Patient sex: M
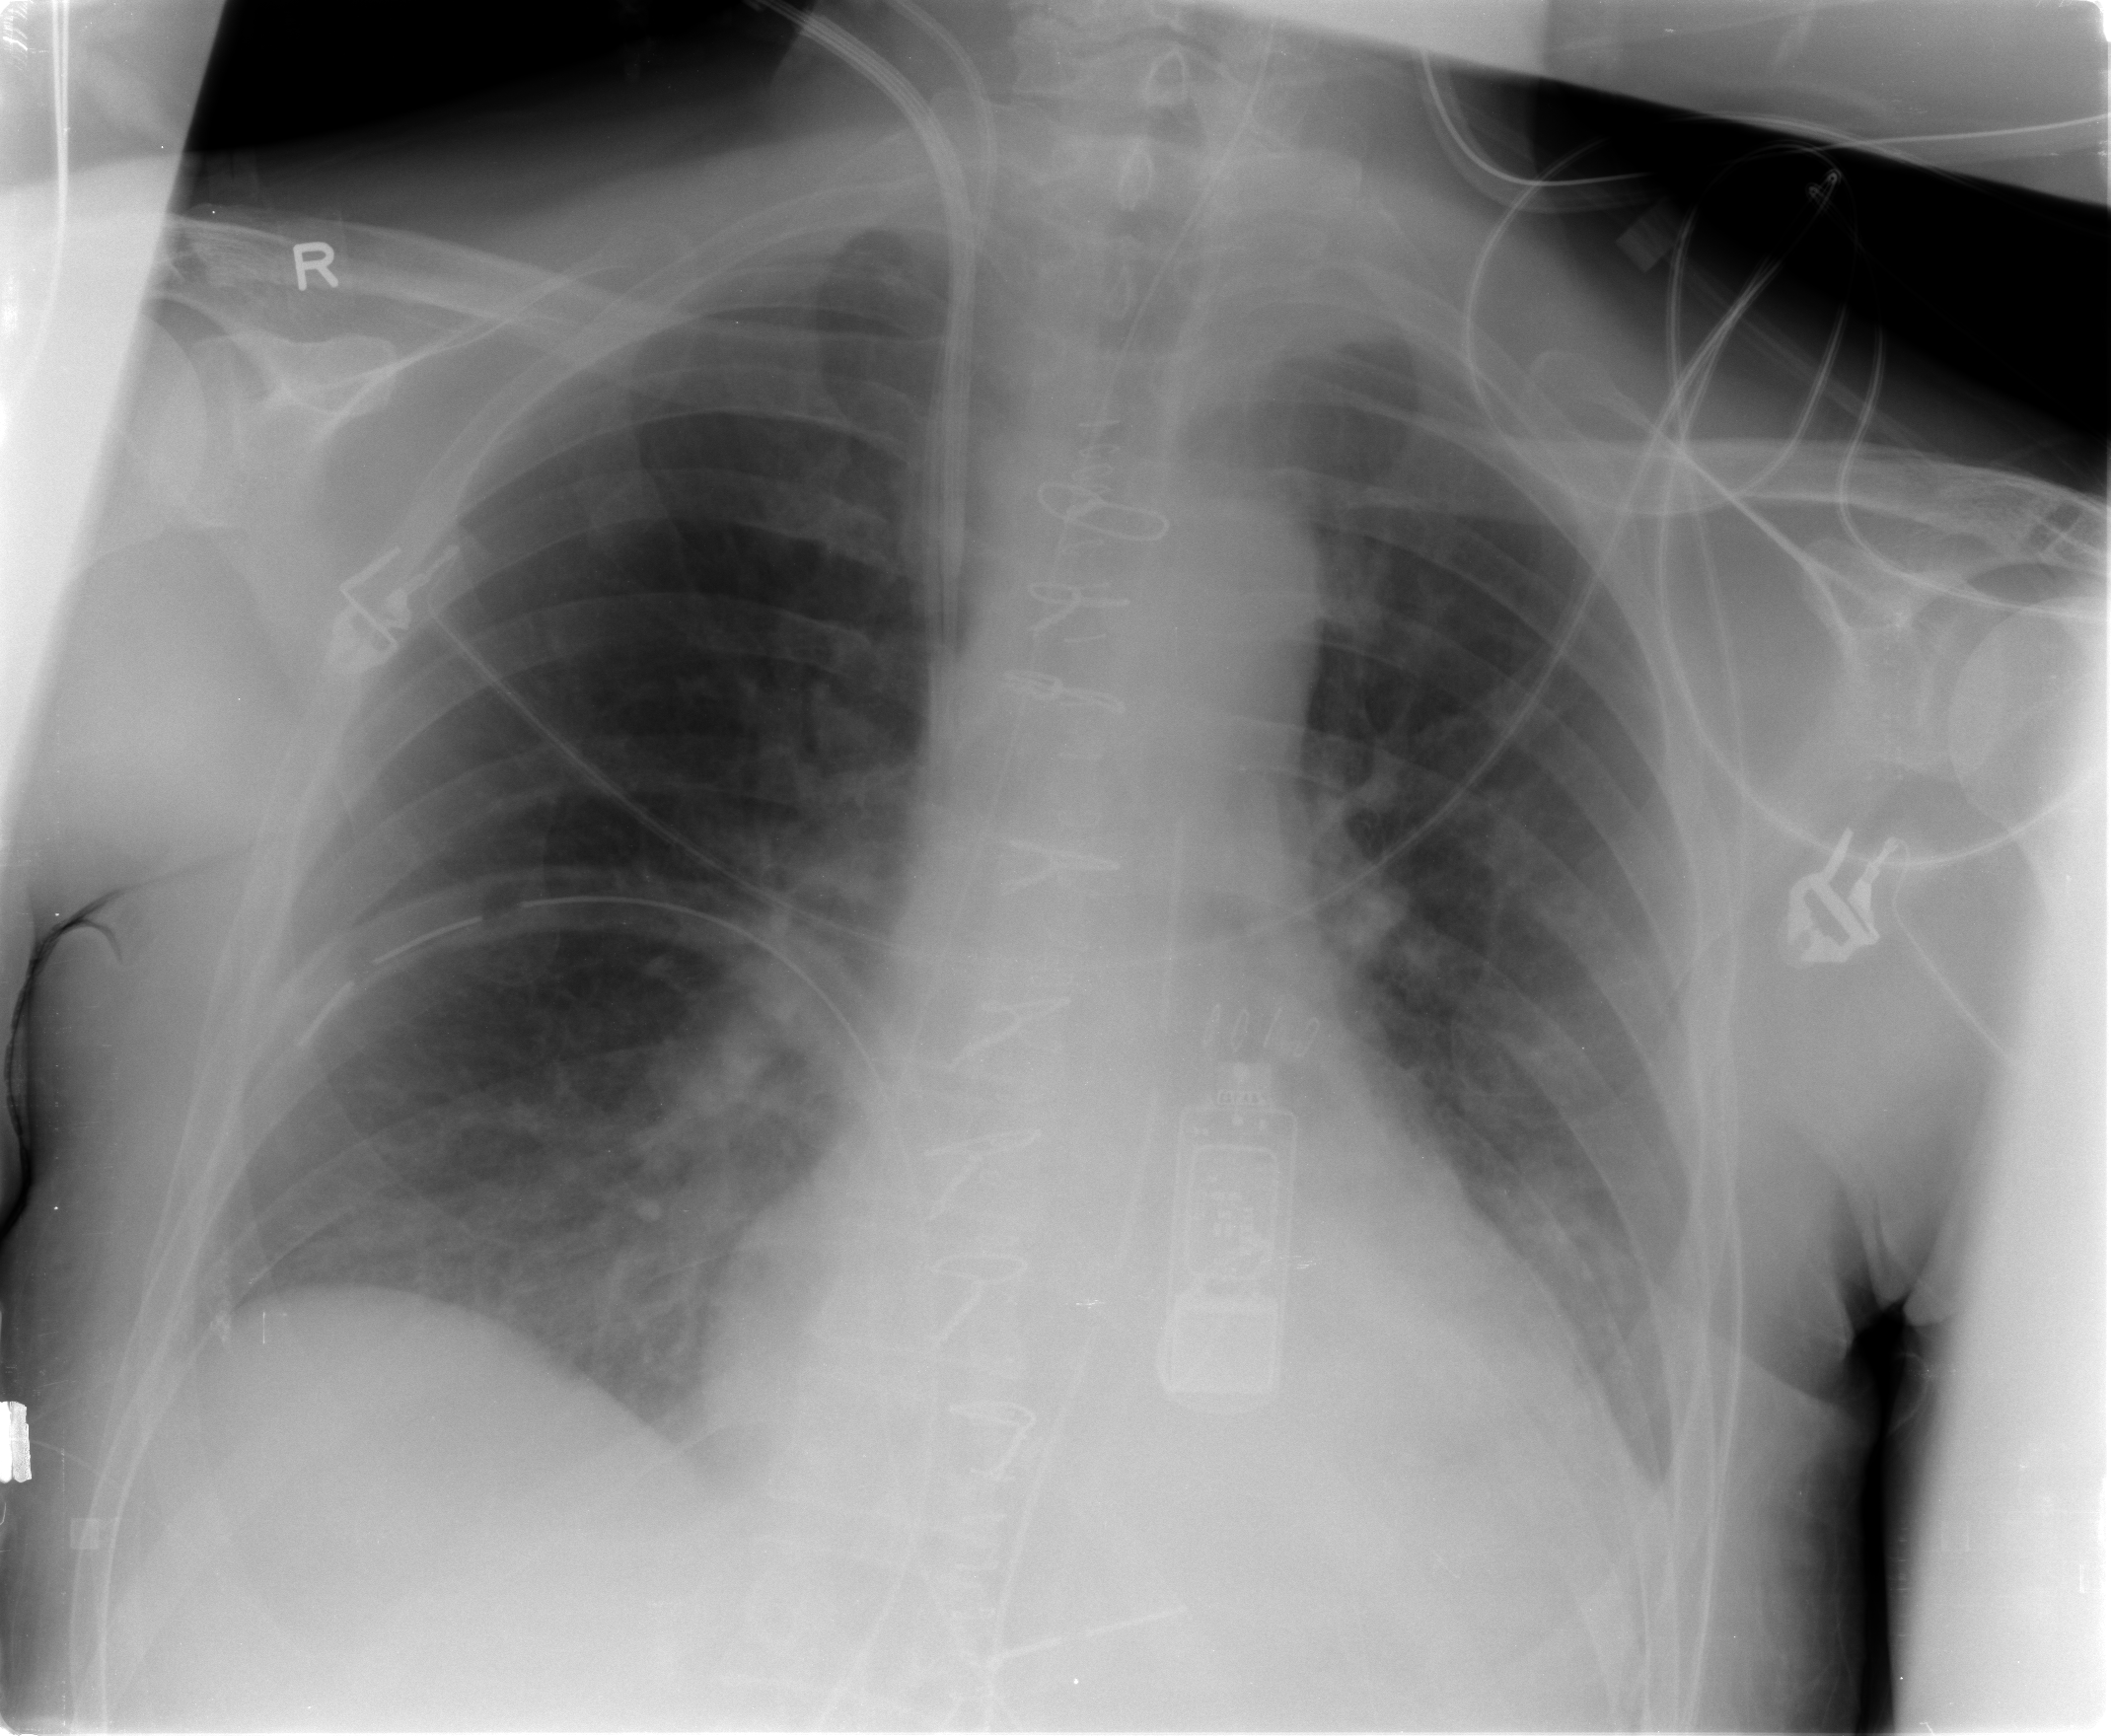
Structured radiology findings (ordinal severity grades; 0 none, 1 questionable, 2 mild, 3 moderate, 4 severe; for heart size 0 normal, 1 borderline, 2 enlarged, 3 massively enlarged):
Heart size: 2
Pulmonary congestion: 1
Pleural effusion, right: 0
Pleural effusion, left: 2
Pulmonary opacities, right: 0
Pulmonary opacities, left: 0
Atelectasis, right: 2
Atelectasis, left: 1